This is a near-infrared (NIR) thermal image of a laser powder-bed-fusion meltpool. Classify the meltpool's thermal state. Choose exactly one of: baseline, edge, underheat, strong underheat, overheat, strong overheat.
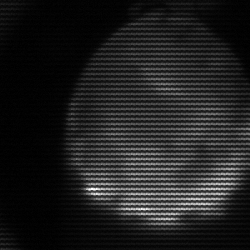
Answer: edge